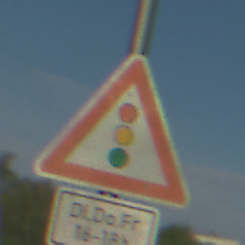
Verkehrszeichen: Lichtzeichenanlage
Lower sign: ZeitangabenMitBeschraenkungAufWochentage3
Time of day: MorningAfternoon
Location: Outdoor (Suburban)
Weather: PartlyCloudy
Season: NotSpecified
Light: Natural